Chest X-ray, AP view. Patient: 35 years old, sex F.
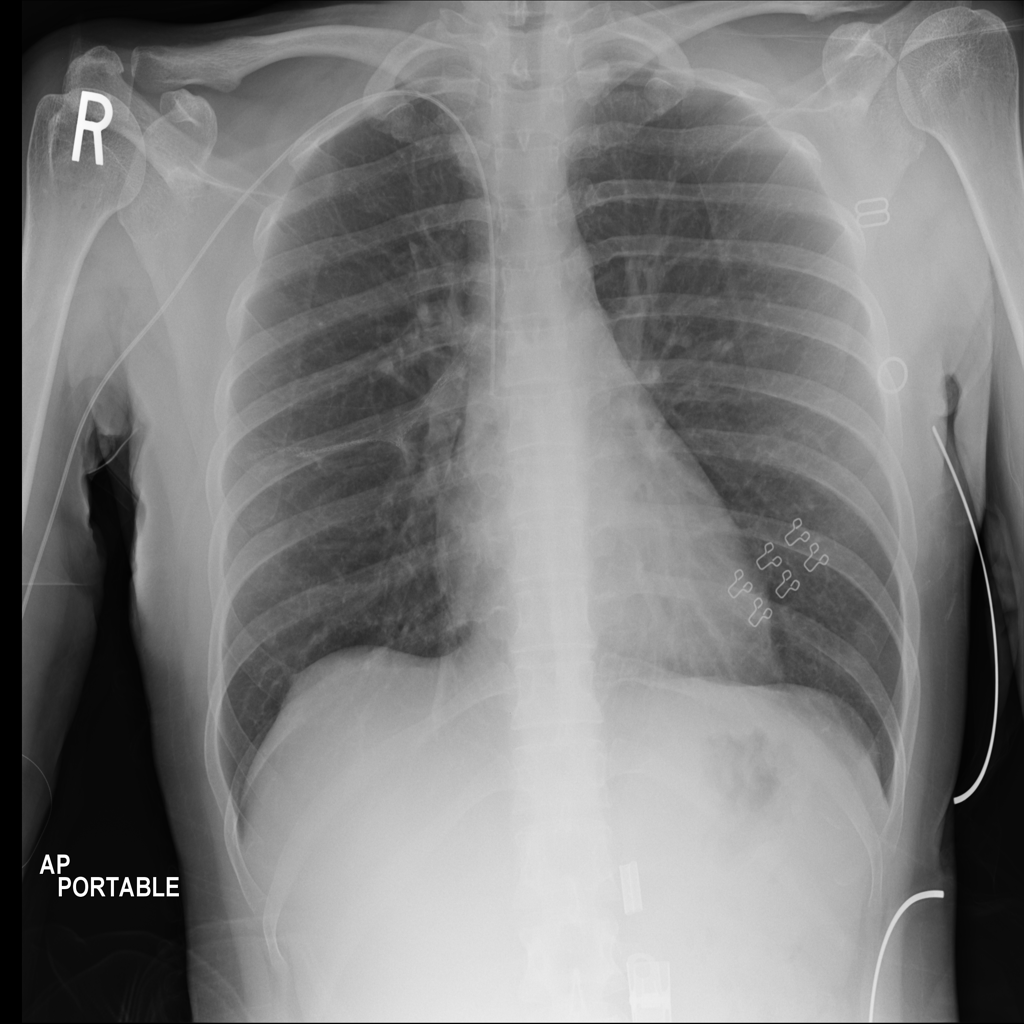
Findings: No Finding